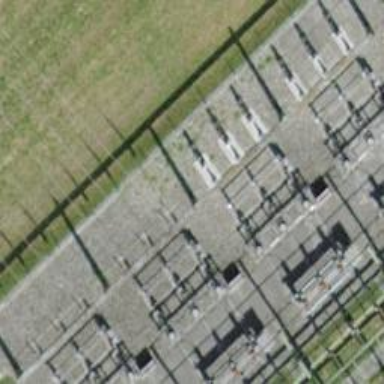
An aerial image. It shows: Insulator used in power systems.